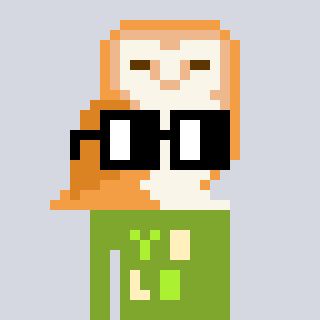
a pixel art character with square black glasses, a owl-shaped head and a slimegreen-colored body on a cool background